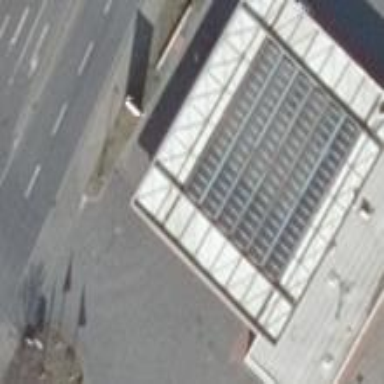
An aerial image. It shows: Building serving as CNG fuel station.